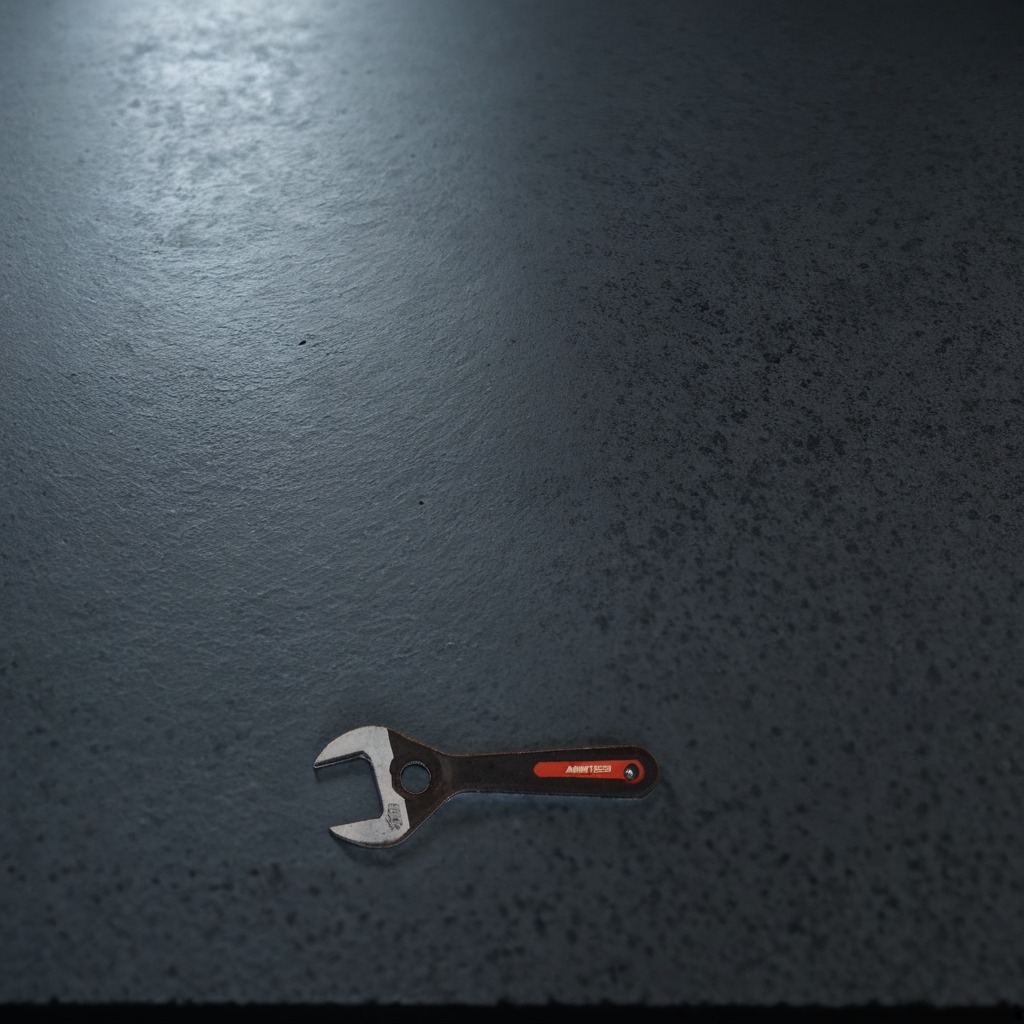
A wrench lies on a clean granite table inside a workshop at night dim ambient light soft shadows worn but